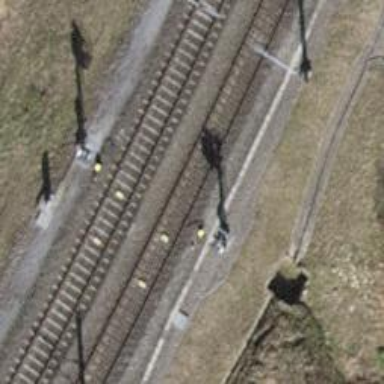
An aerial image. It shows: Railway signal.